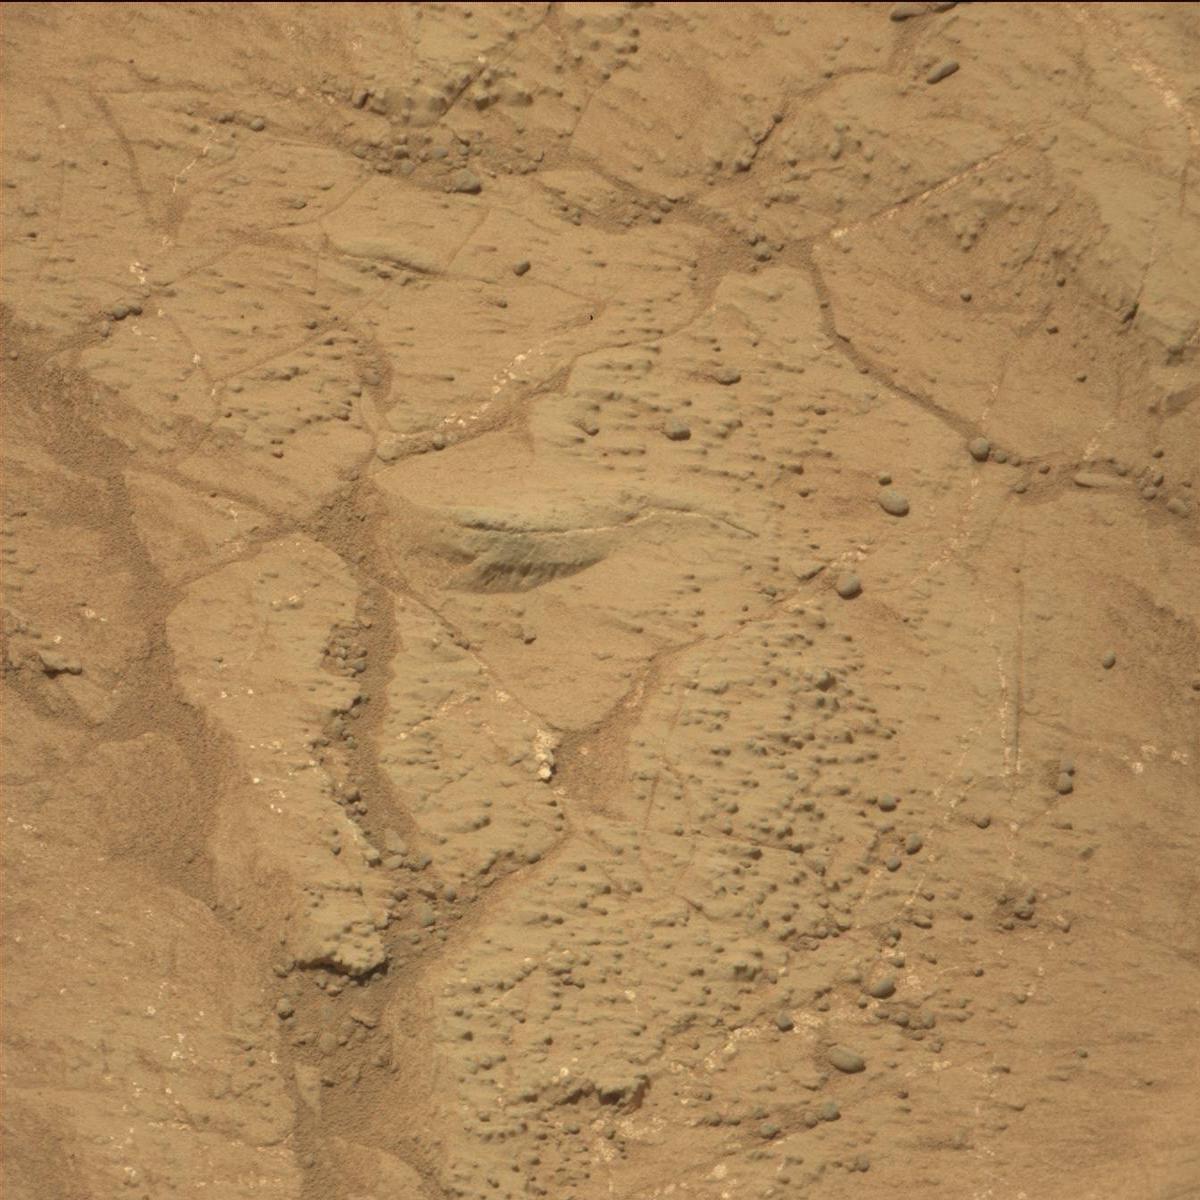
Terrain classes present: Bedrock, Sand / Soil